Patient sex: M
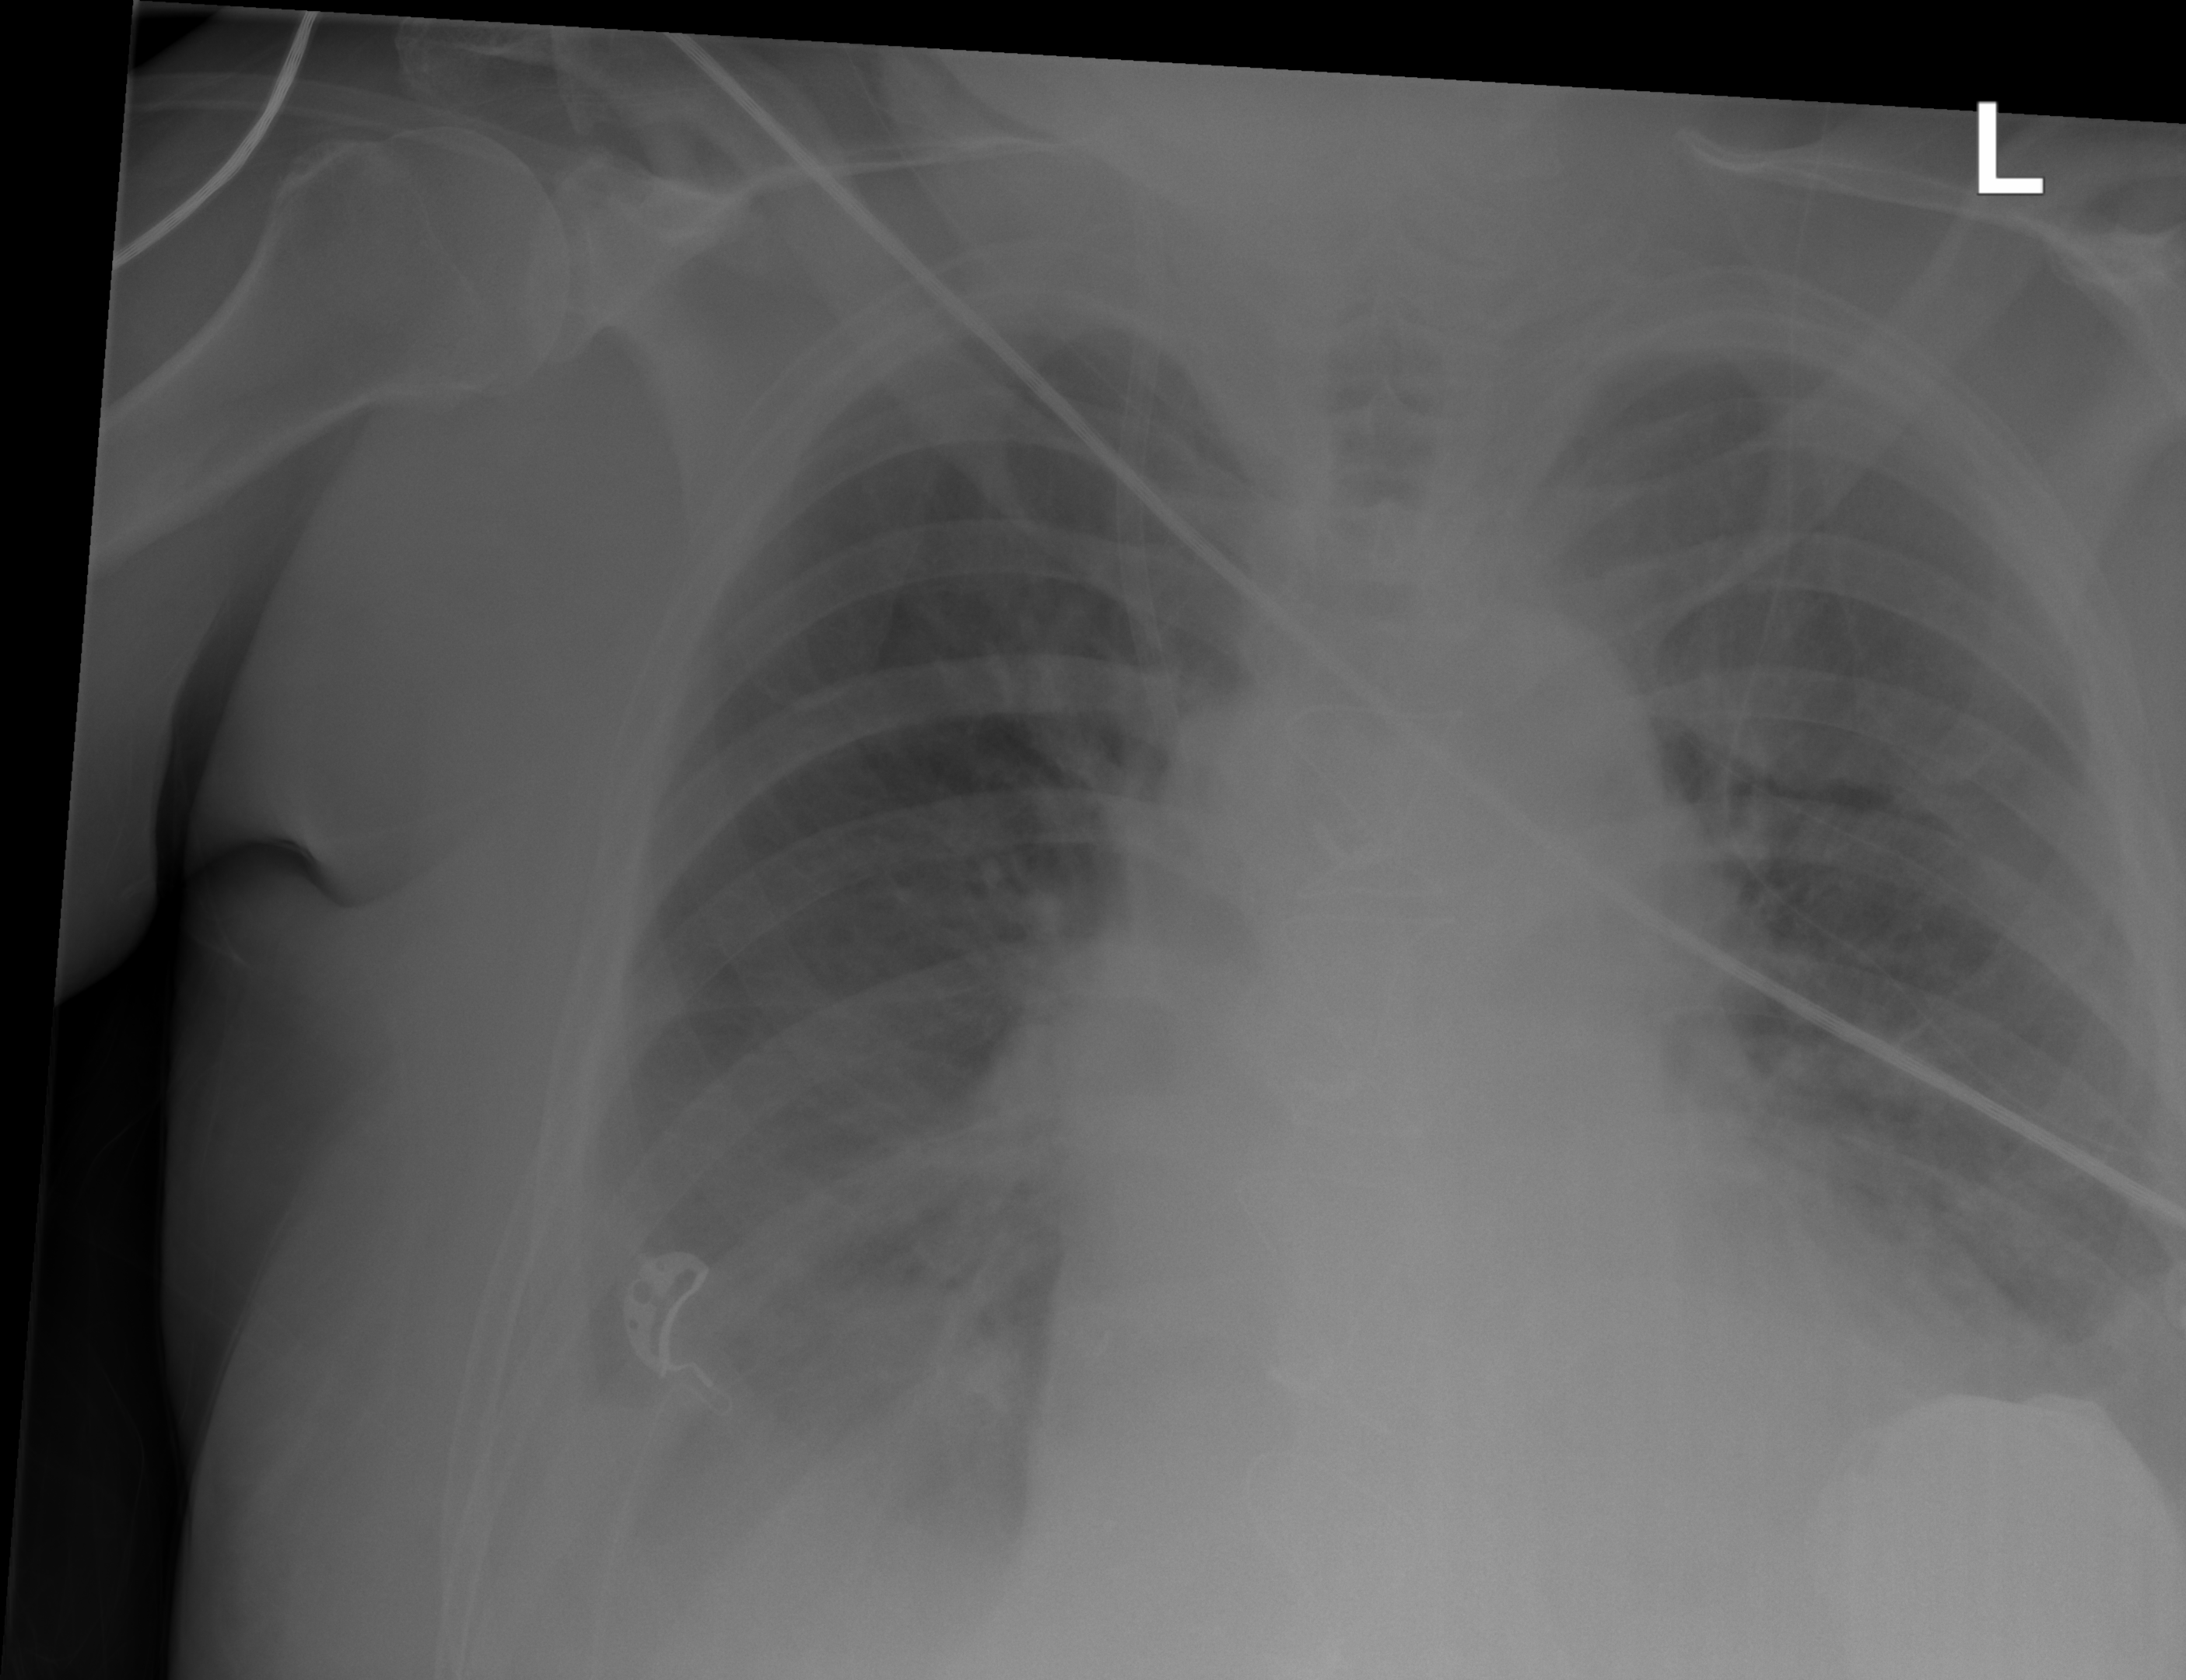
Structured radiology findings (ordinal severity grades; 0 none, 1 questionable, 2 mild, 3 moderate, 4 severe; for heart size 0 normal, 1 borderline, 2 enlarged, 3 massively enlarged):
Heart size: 2
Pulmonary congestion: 2
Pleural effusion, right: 2
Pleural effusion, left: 2
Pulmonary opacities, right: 0
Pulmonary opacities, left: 0
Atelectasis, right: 2
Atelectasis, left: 2